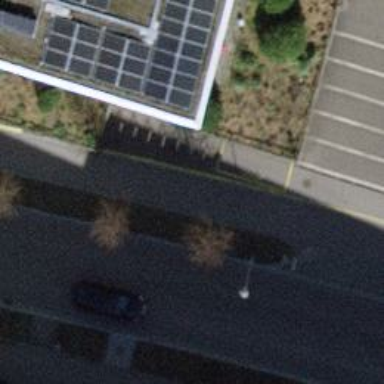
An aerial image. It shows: Bicycle parking area with stands available.